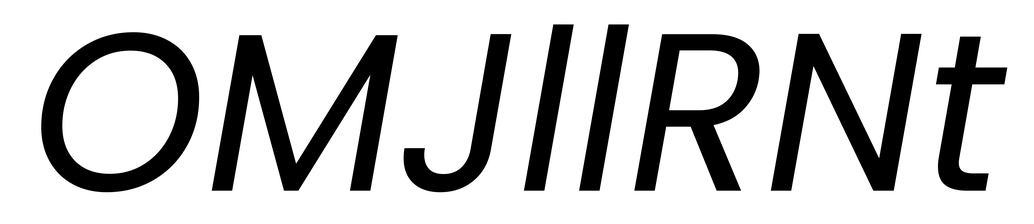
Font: Poppins-Italic